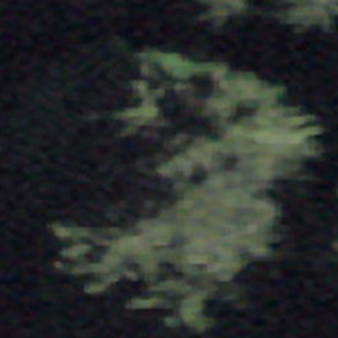
Label: other